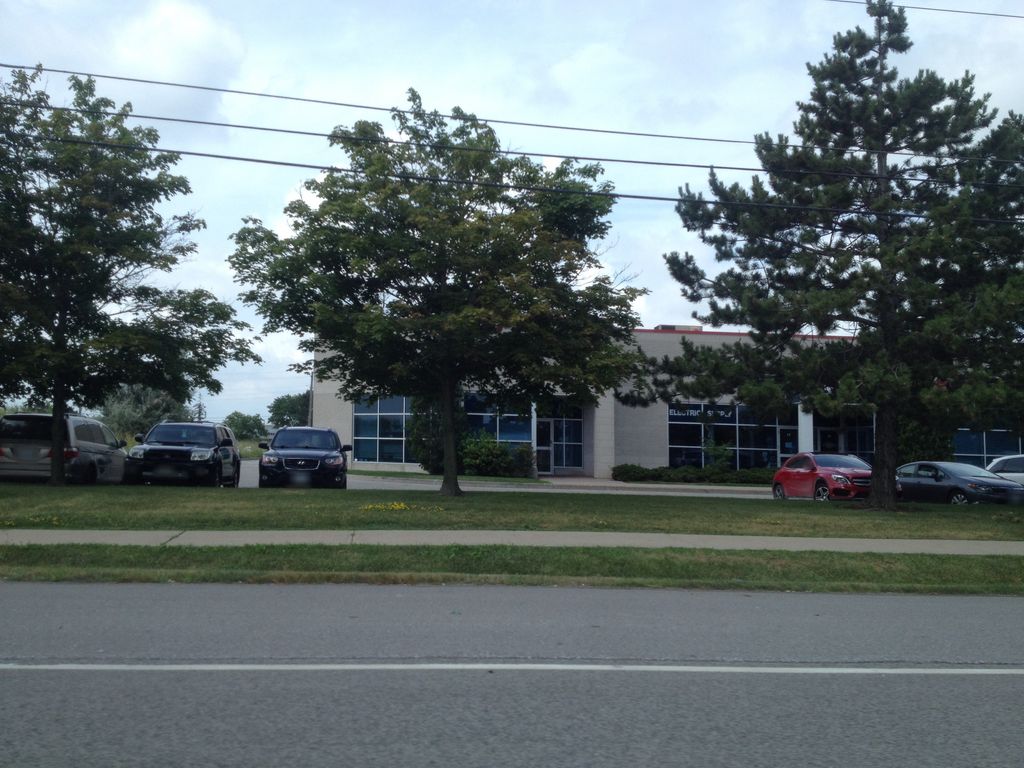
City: toronto